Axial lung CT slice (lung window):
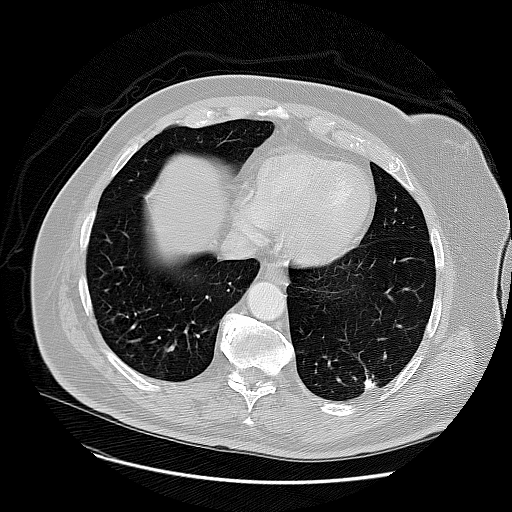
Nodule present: no